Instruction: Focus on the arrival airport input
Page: home
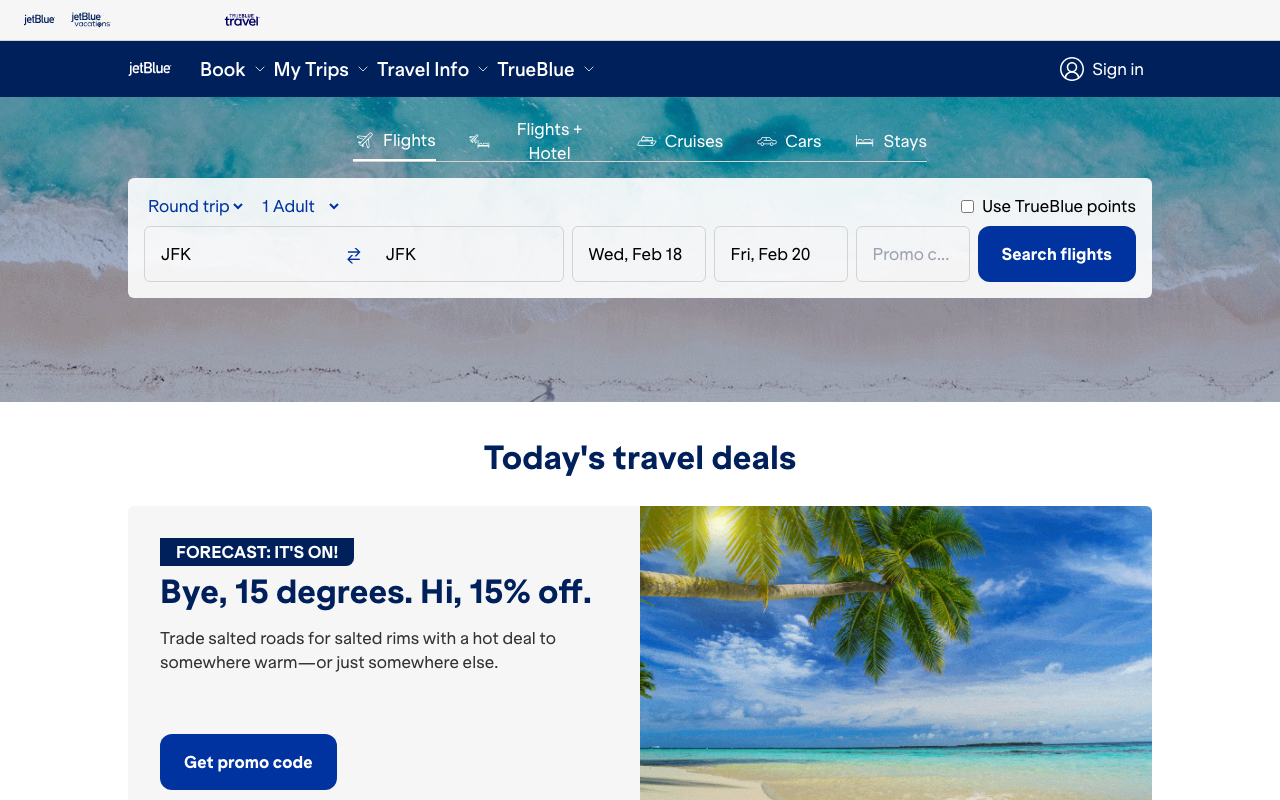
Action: click